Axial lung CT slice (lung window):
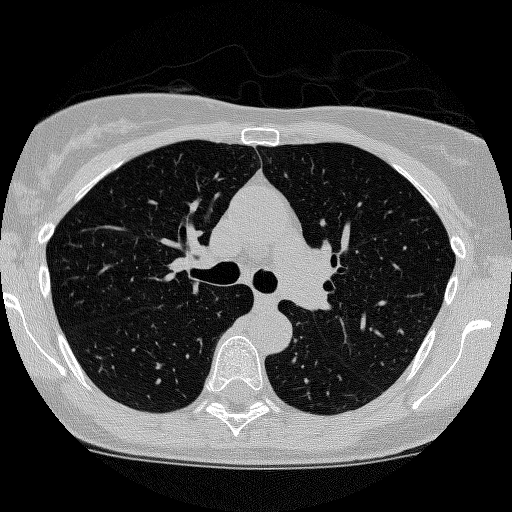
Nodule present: no